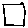
Label: square